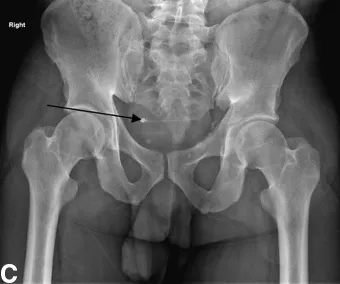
Dismantled suprapubic catheter FBs, foreign bodies.
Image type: radiology (x_ray)